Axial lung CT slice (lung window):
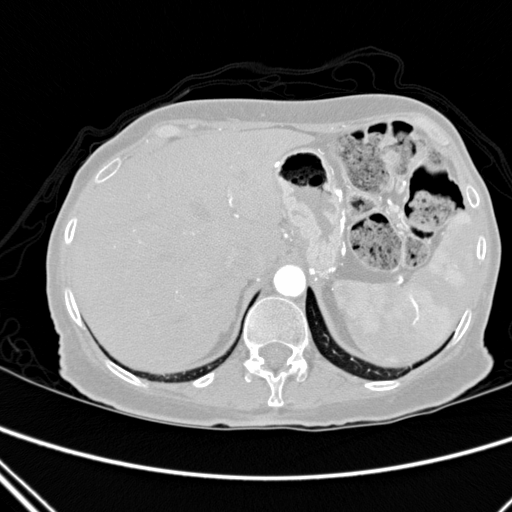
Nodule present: no